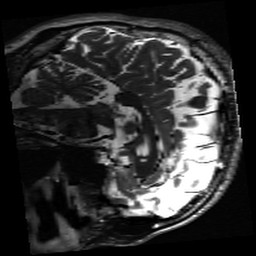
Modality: inplaneT2
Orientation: sagittal